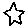
Label: star